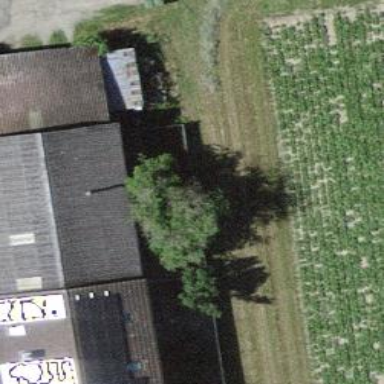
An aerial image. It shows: Farm building.